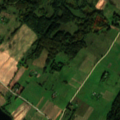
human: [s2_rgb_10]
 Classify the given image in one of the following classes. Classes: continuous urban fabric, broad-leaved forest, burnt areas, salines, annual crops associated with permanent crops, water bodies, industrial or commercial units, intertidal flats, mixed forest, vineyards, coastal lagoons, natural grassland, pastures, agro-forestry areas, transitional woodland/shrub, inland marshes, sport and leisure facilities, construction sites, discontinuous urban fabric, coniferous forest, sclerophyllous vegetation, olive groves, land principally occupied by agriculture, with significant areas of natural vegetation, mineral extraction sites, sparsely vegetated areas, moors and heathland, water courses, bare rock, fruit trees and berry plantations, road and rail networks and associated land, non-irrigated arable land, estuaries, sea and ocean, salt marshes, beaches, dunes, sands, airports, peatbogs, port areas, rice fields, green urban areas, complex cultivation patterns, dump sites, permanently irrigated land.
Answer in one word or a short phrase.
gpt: non-irrigated arable land, complex cultivation patterns, land principally occupied by agriculture, with significant areas of natural vegetation, broad-leaved forest, transitional woodland/shrub